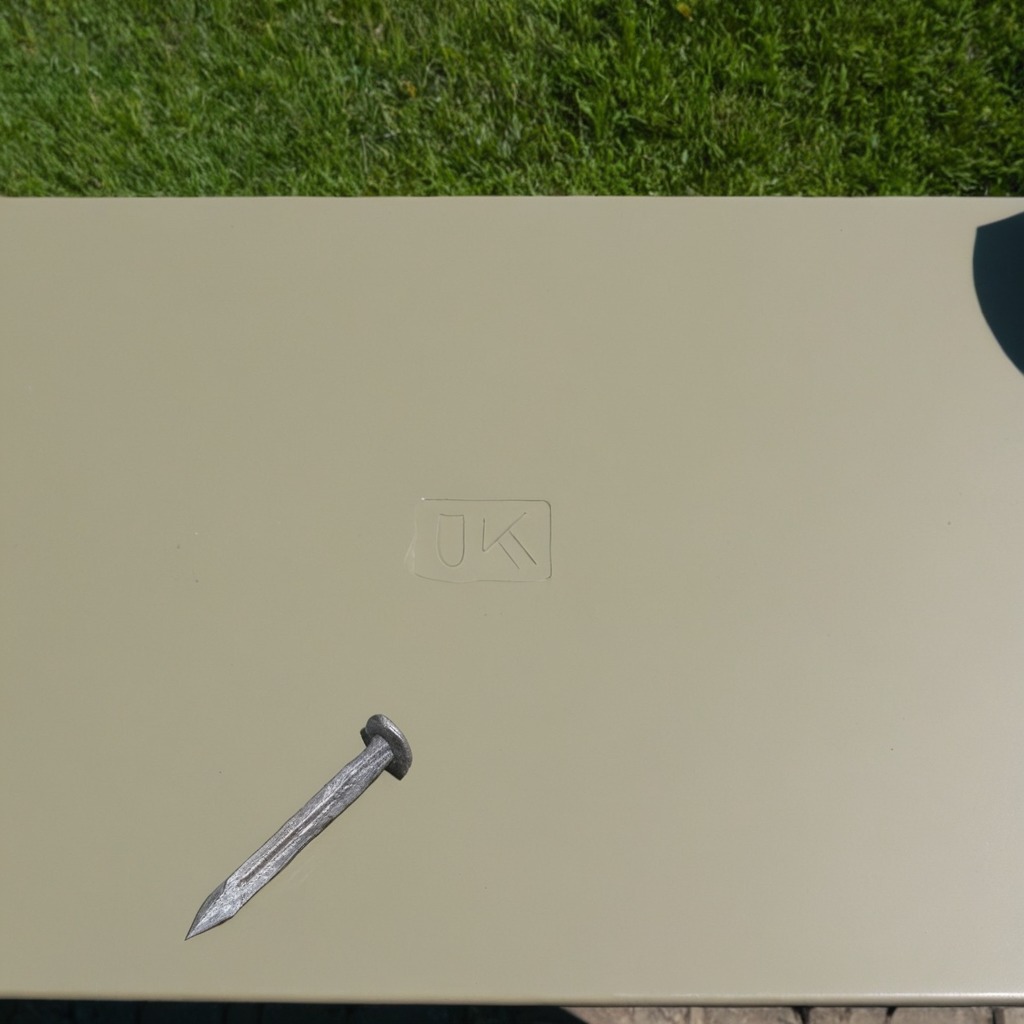
A iron nail lies on a clean utility table in a temporary outdoor tool station afternoon light present textured surface